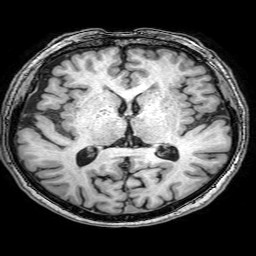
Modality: T1w
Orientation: coronal
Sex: male
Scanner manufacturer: philips
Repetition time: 0.008318 s
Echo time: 0.00386 s